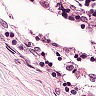
Metastatic tissue present: no